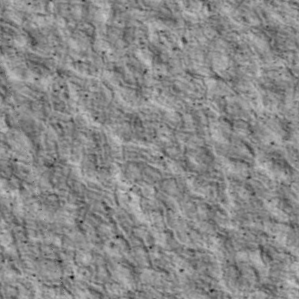
Label: non_frost